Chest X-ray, PA view. Patient: 55 years old, sex F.
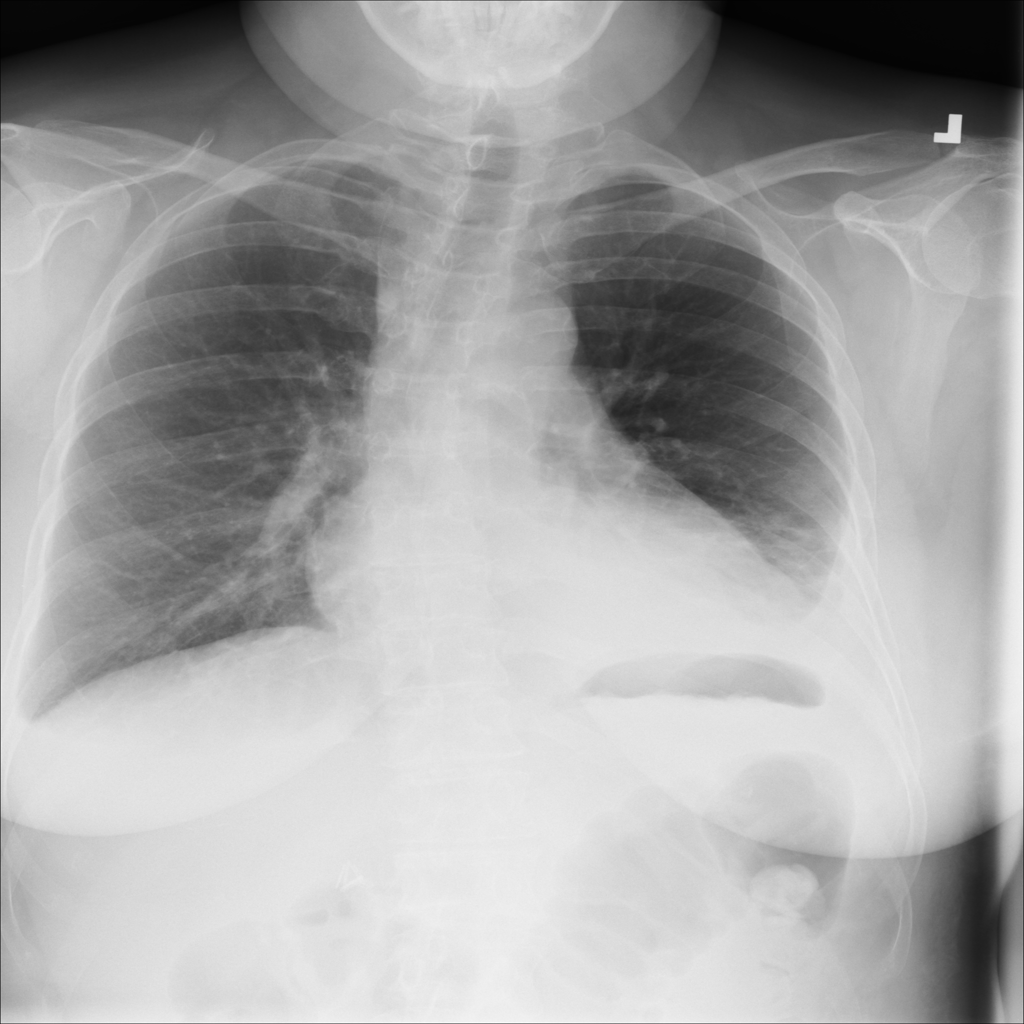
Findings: No Finding